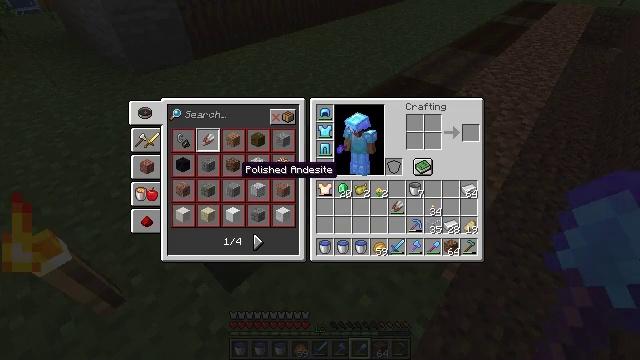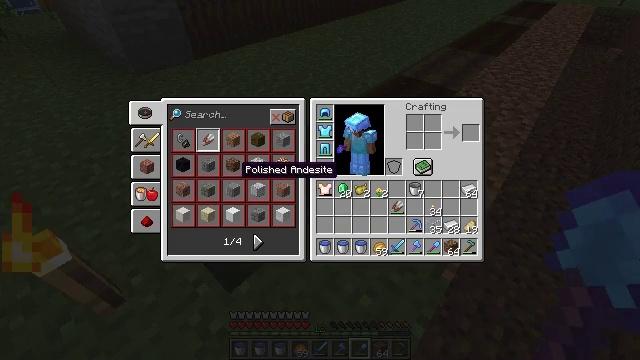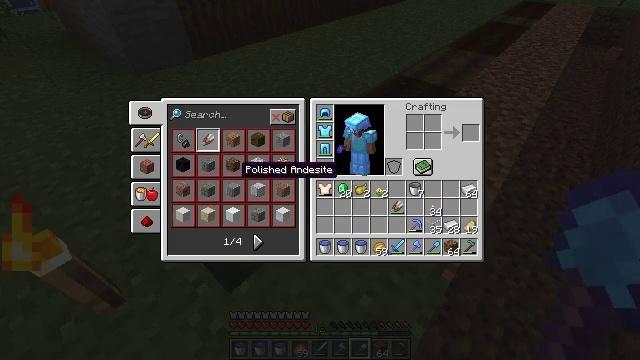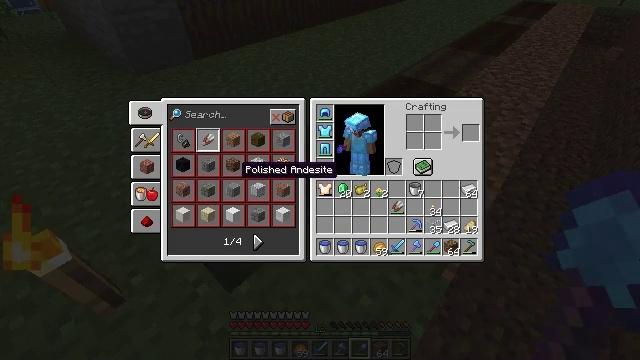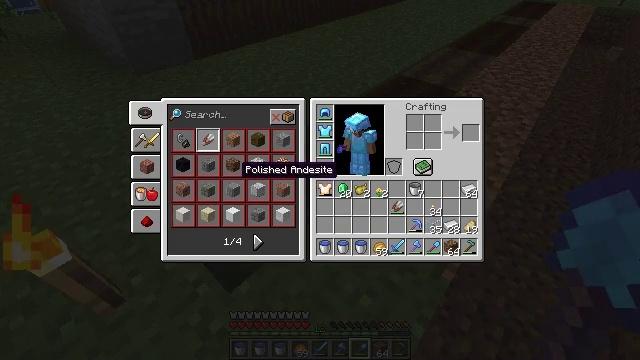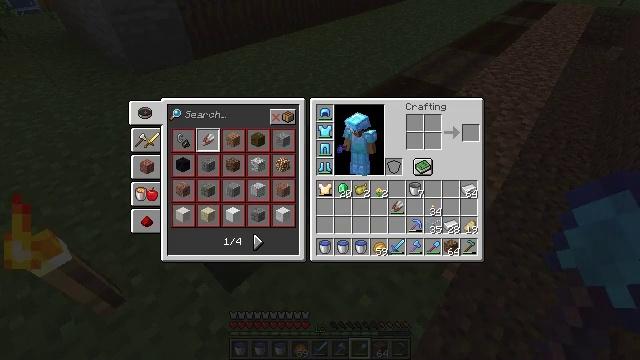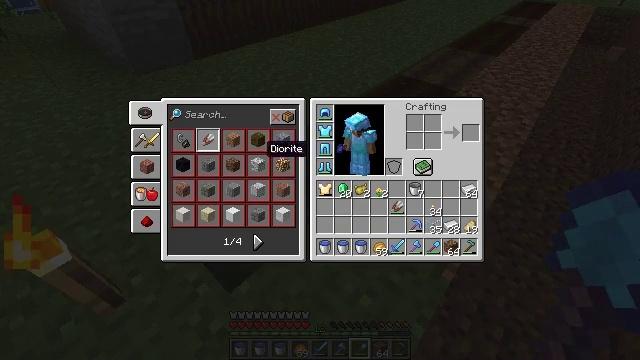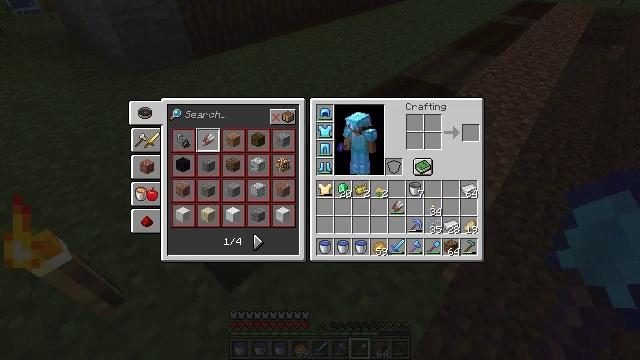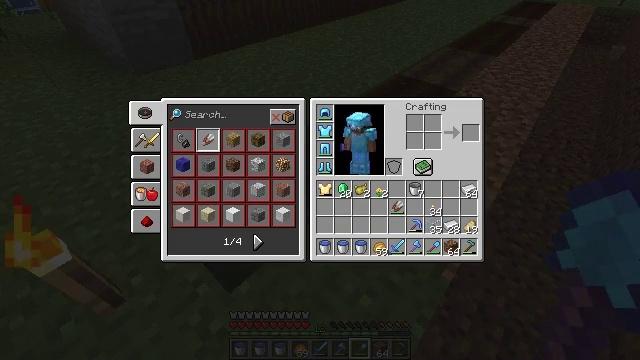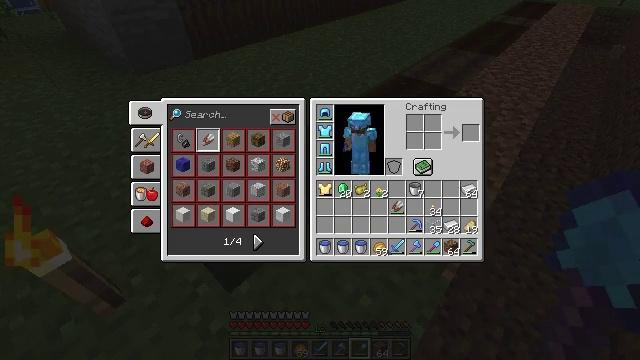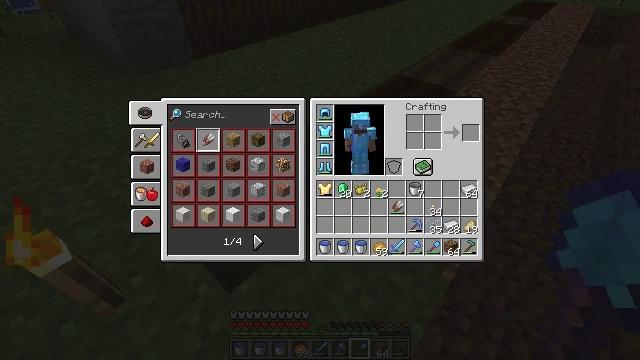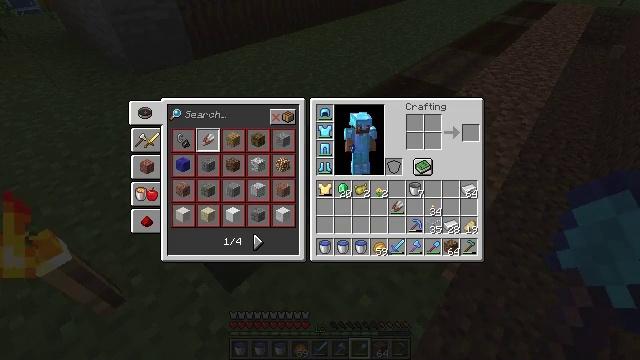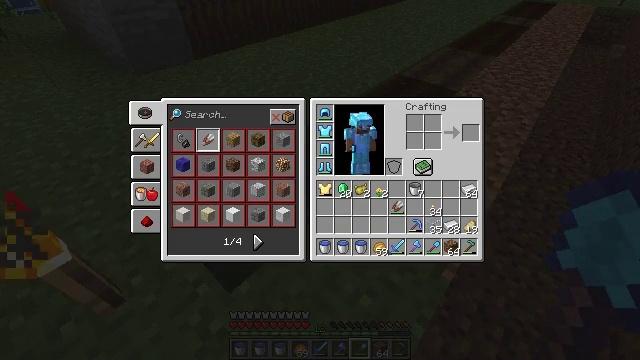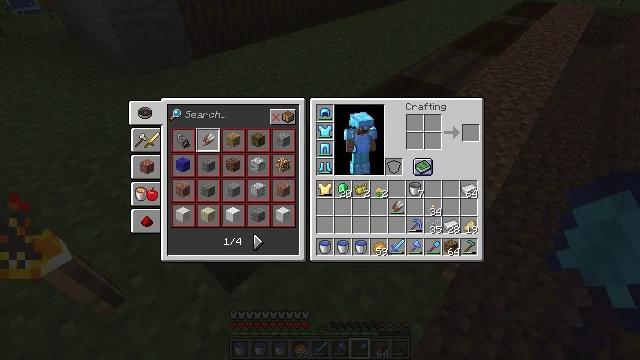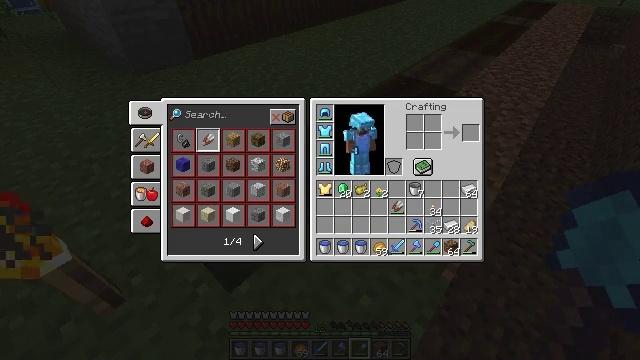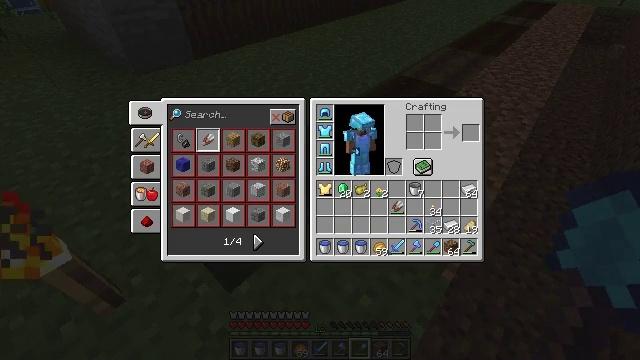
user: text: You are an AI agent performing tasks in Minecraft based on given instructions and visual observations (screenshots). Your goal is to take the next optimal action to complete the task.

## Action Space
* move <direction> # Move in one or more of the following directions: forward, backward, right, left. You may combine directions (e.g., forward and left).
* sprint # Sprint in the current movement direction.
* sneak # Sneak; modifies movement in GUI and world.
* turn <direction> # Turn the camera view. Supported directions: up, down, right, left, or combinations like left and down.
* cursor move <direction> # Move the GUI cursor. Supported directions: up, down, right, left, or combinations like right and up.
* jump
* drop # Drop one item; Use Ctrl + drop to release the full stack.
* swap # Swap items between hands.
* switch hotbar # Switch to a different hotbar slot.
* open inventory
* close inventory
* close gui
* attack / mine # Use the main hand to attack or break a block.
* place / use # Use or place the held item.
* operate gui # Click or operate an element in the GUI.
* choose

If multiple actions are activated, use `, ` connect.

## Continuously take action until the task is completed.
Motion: motion action
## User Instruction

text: Dig up the farmland.
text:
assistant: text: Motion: no_op
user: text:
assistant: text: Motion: no_op
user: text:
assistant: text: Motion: no_op
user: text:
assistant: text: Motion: no_op
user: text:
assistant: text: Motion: no_op
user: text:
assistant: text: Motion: cursor move right and up
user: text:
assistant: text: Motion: cursor move right
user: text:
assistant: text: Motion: cursor move right
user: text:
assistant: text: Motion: cursor move right
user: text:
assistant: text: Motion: cursor move right
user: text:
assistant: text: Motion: cursor move right
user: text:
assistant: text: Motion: cursor move right
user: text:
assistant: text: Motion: cursor move right and down
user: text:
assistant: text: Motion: cursor move right
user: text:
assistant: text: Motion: no_op
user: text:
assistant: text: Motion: cursor move right
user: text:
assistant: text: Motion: no_op
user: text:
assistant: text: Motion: no_op
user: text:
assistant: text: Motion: operate gui
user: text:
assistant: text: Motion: operate gui
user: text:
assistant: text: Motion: operate gui
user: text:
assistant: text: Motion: no_op
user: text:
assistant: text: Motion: no_op
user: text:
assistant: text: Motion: no_op
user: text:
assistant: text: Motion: no_op
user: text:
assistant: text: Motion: no_op
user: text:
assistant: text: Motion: no_op
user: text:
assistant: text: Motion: no_op
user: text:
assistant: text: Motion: no_op
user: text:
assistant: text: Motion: no_op